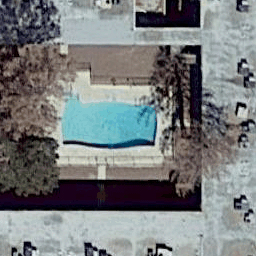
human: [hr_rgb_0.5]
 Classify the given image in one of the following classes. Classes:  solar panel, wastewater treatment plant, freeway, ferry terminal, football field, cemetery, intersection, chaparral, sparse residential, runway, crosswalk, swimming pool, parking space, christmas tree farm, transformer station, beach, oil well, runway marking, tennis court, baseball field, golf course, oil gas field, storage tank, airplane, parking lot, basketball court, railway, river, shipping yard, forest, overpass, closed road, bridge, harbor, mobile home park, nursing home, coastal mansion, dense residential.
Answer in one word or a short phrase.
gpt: swimming pool